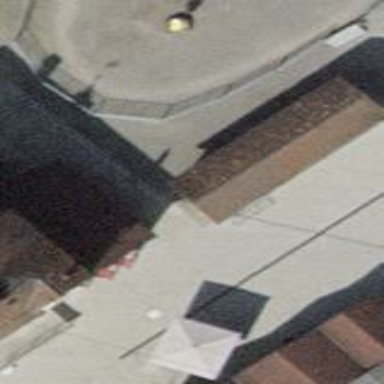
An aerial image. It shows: View of roof of building.